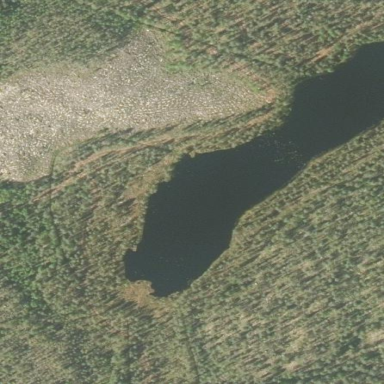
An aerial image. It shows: Serene lake.